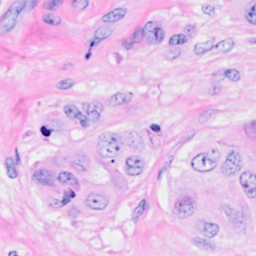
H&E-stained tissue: Breast